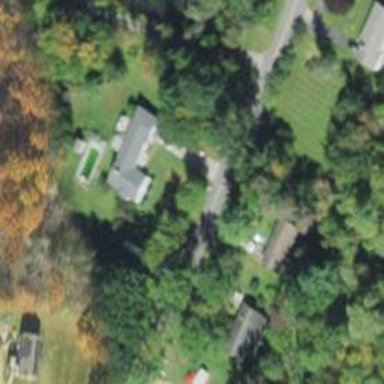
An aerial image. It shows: Simple and straightforward house.